You are looking at the raw vibration waveform of a rotating shaft. Classify the rotor condition as one of: normal, misalignment, unbalance, looseness.
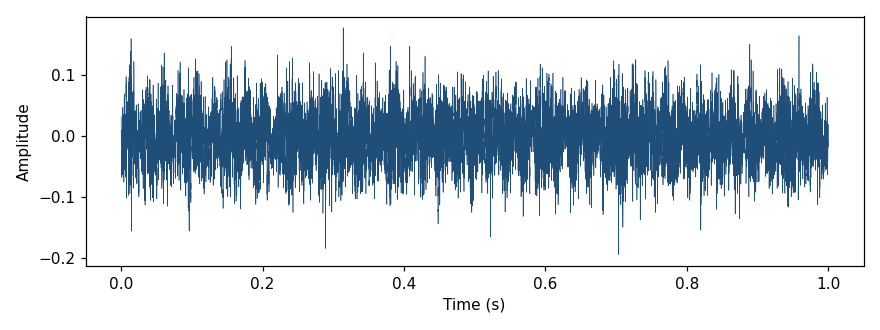
Answer: misalignment